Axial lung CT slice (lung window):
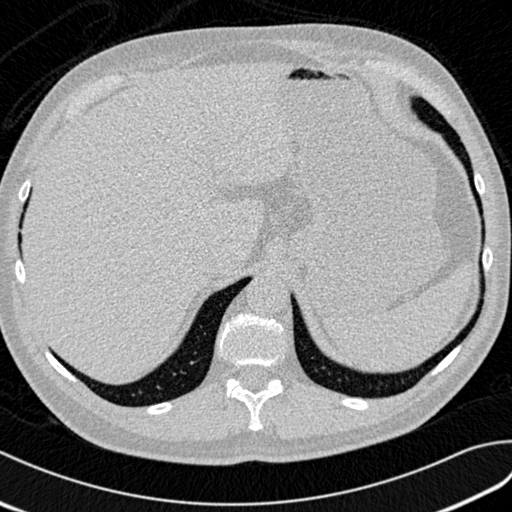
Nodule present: no